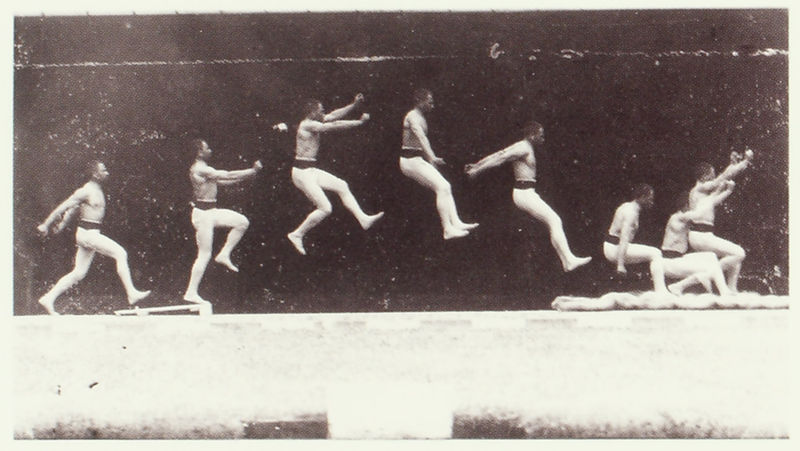
Titel: Langer Salto/ Saut en longueur
Künstler: Etienne Jules Marey
Schlagwörter: mann, weiß, sand, bewegung, hose, sprung, studie, sepia, landung, turner, detail, sport, homme, halbnackt, foto, fotografie, flug, staub, snad, serie, zeit, sportler, abfolge, einzelbilder, matte, sequenz, ablauf, zeitlupe, absprung, sprungbrett, anlauf, edward muybridge, weitsprung, saut, stub, sporler, sekundenfotographie